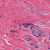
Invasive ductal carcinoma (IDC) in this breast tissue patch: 0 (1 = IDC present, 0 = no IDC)